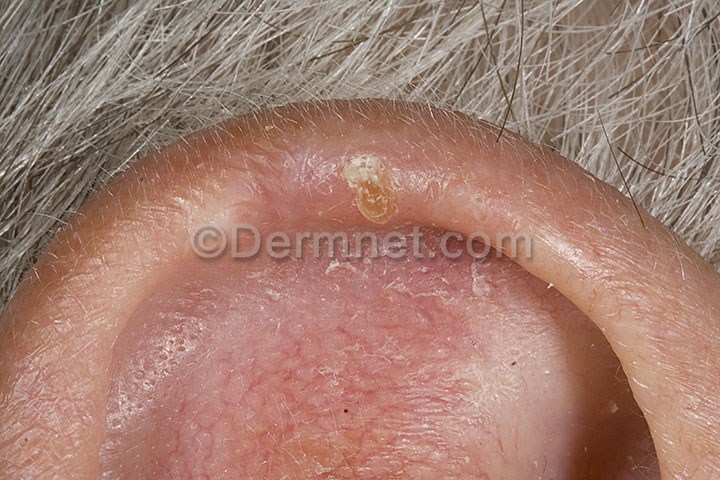
Disease: Seborrheic Keratoses and other Benign Tumors